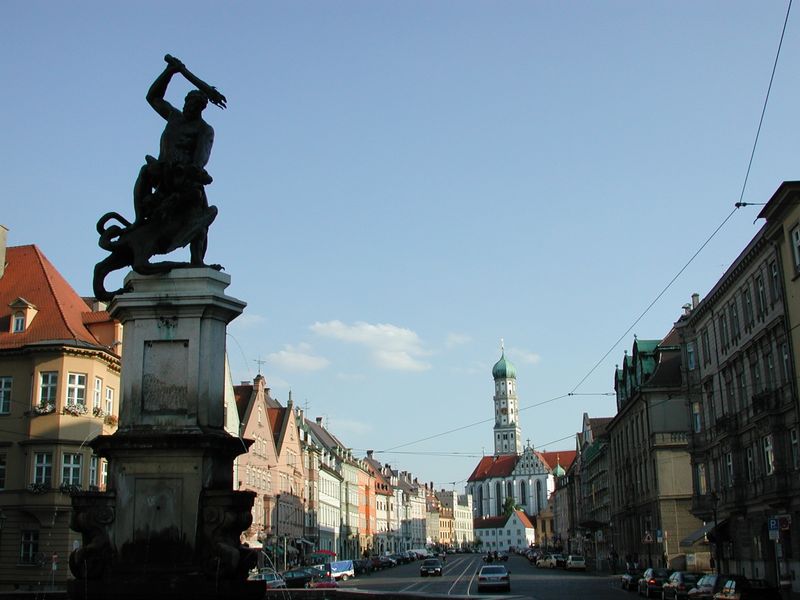
Titel: Herkulesbrunnen in Augsburg
Künstler: Adriaen de Vries
Standort: Augsburg (EU - D - B)
Schlagwörter: blau, himmel, kampf, mann, schatten, wolken, kirchturm, stadt, fenster, licht, strasse, säule, dach, haus, hund, rot, tier, wolke, sockel, häuser, kirche, sonne, figur, brunnen, turm, skulptur, statue, farbig, fassade, fassaden, giebel, tag, läden, platz, auto, deutsch, foto, stadtansicht, blumenkästen, zwiebelturm, münchen, kabel, denkmal, photo, fachwerk, etagen, schienen, löwe, herkules, keule, ungeheuer, drachen, autos, drache, standbild, georg, monument, kirhce, augsburg, landshut, altstadt, starße, neptun, zerberus, kupferdach, straßenbahnschienen, herkulesbrunnen